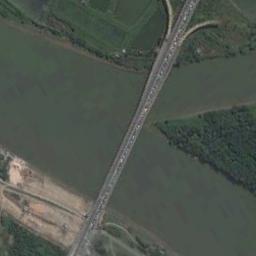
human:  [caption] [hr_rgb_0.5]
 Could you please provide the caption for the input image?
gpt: There is a bridge over the river between many trees and farmlands .

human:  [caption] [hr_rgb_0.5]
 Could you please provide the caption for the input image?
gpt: A bridge connects the green land on both sides of the green river  There are many cars on the bridge  There is a small island full of trees in the middle of the river .

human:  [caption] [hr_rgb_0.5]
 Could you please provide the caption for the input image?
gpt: A bridge is built on a dark green river and the river has a channel bar .

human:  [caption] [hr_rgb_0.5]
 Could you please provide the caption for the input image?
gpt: Several boats stopped on one side of the river .

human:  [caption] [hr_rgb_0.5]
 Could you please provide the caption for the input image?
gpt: Numerous cars of different models are on the bridge .